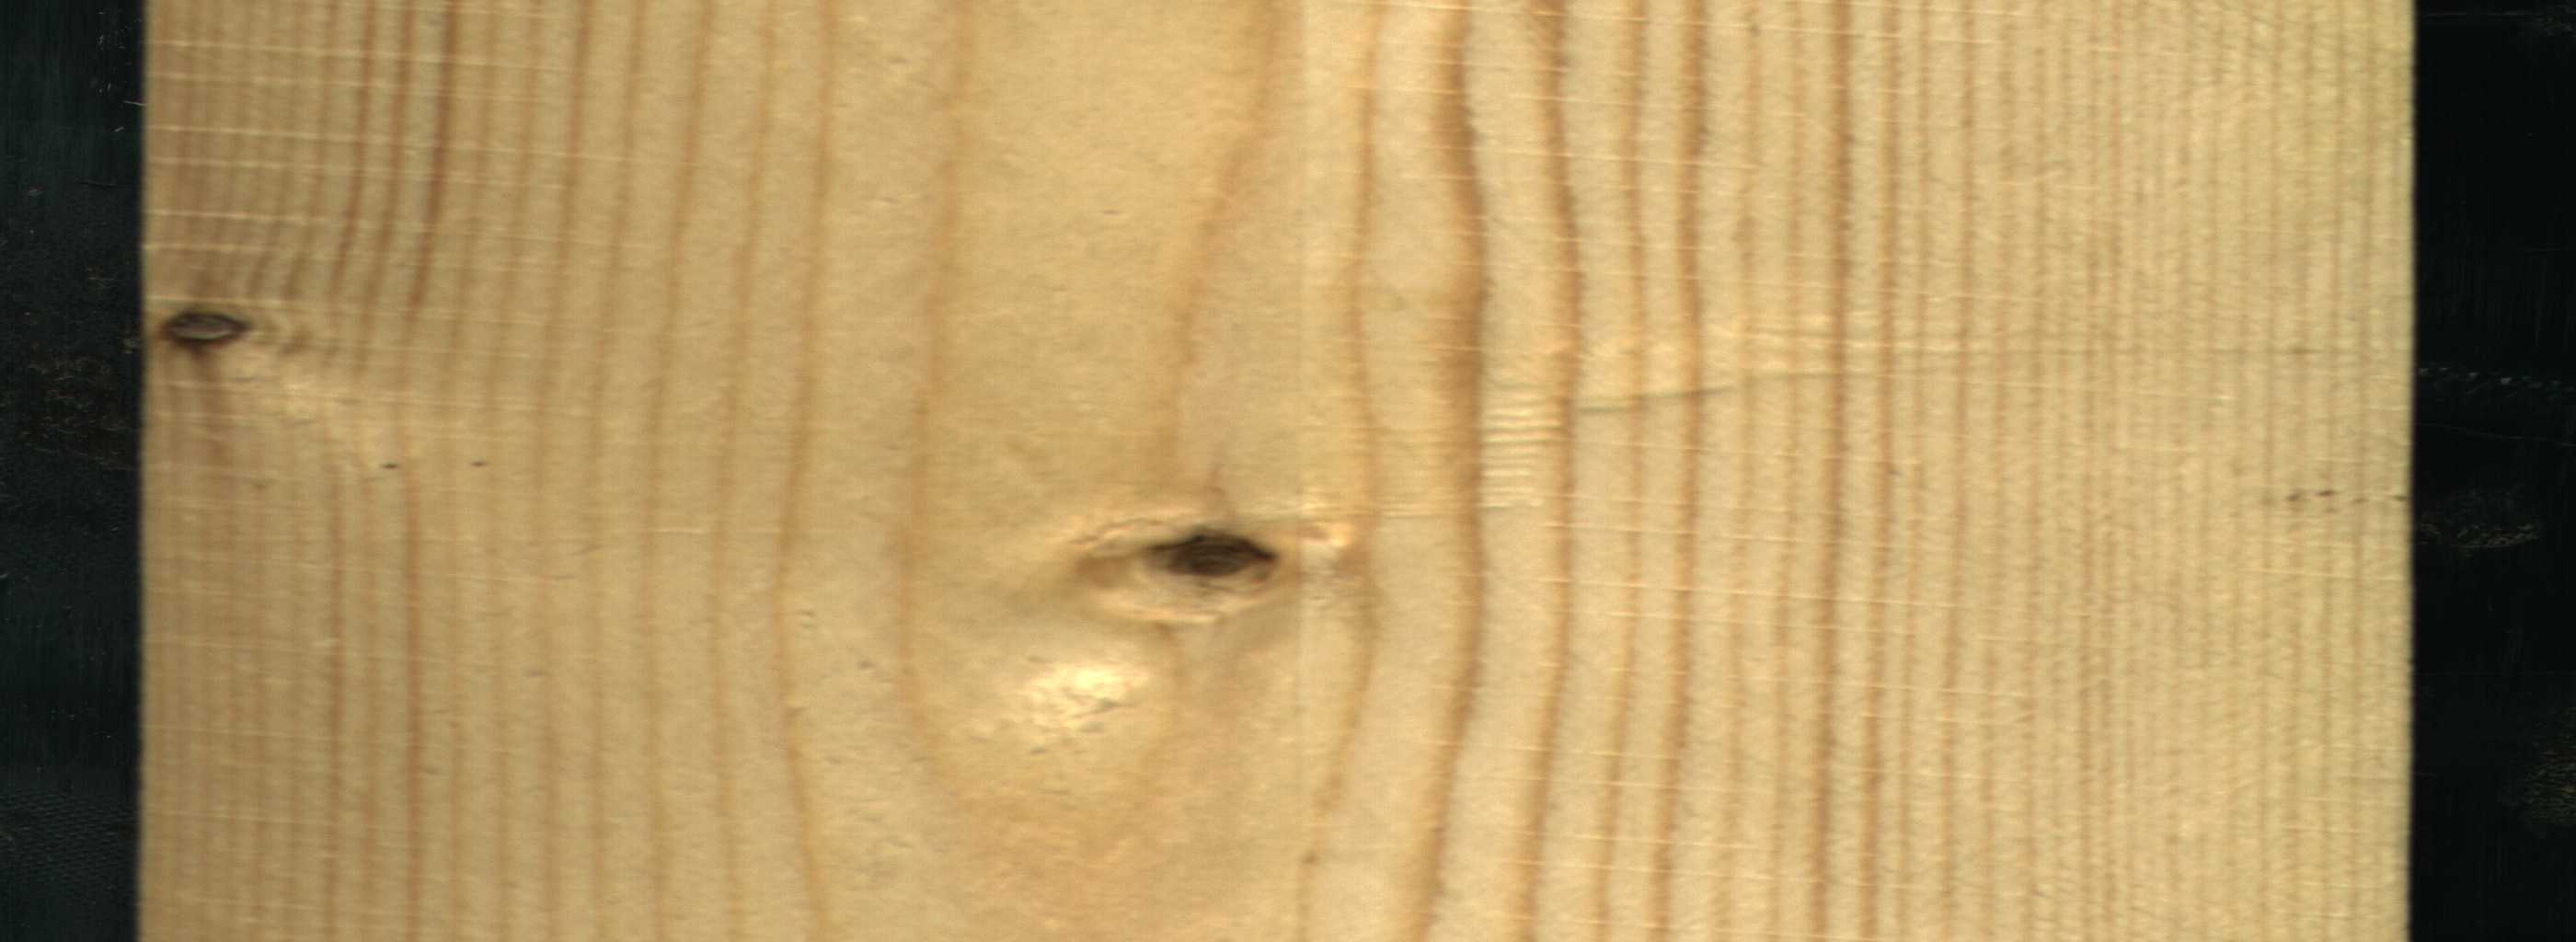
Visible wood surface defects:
Dead_Knot
Dead_Knot